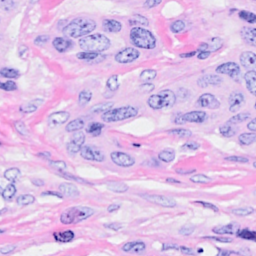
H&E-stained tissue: Breast